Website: bh-photo
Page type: account-selection
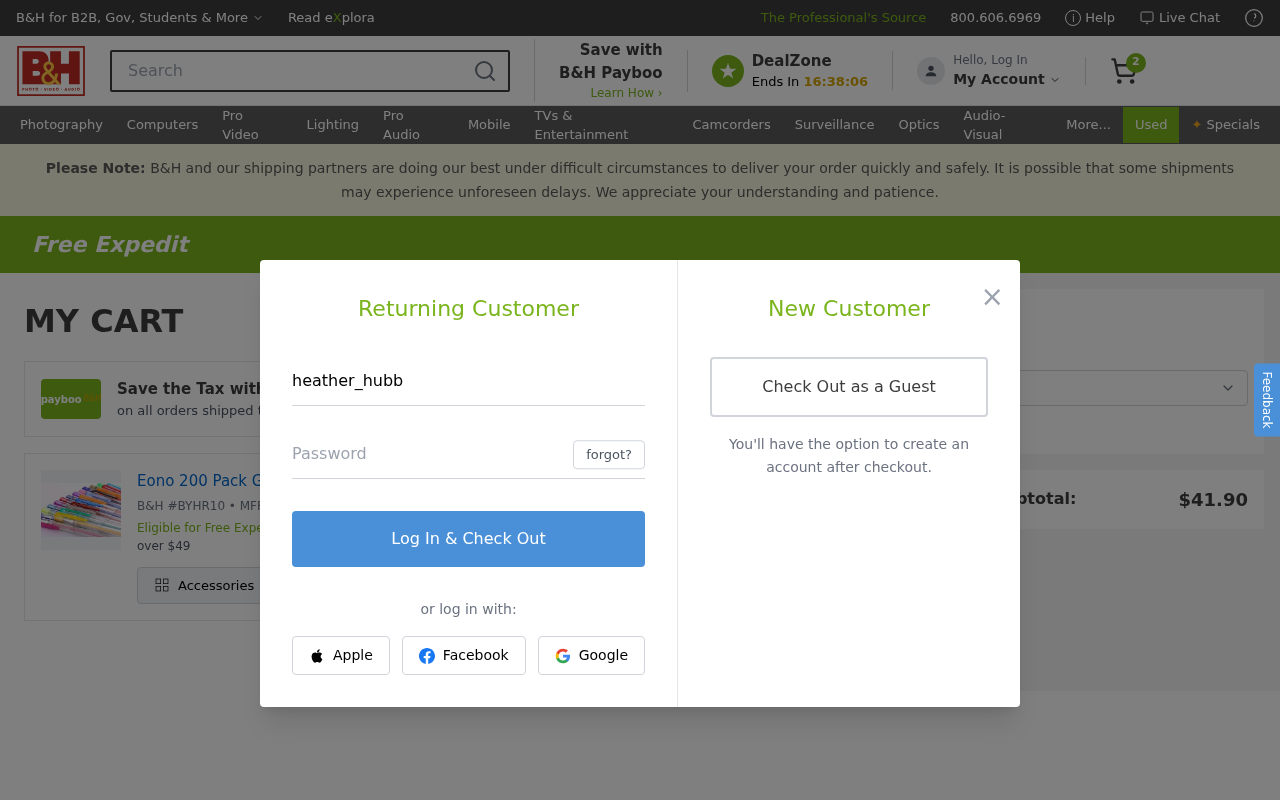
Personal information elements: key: PII_EMAIL
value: heather_hubbard@hotmail.com
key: PII_POSTCODE
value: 94355
Product elements: key: PRODUCT1_NAME
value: Eono 200 Pack Gel Pens Set 100 Gel Pen with 100 Refills
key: PRODUCT1_QUANTITY
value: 2
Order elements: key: ORDER_NUM_ITEMS
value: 2
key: ORDER_SUBTOTAL
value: $41.90
Search elements: key: HEADER_SEARCH
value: Search
Other elements: key: BH_ITEM_NUMBER
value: BYHR10
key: MFR_NUMBER
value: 03678K